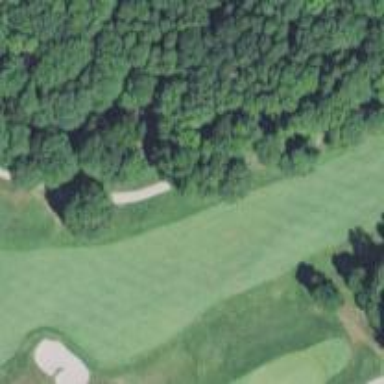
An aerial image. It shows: Path used for both walking and golf.